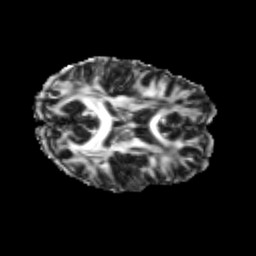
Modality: FA
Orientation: axial
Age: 25
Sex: male
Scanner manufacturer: siemens
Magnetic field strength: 3 T
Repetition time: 3.5 s
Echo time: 0.104 s